What has changed from the first image to the second?
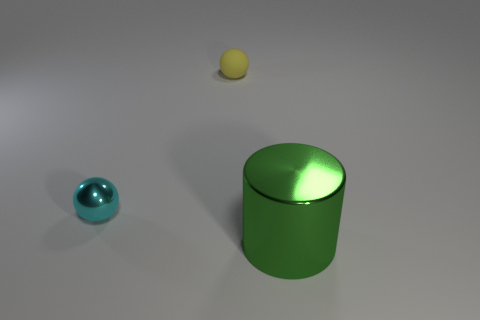
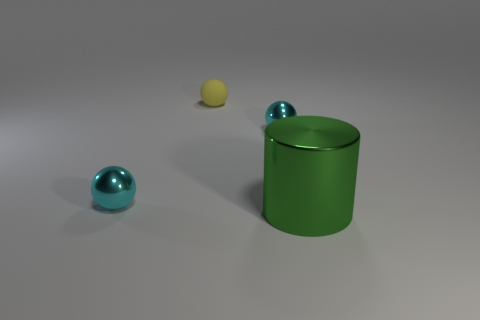
the small cyan metallic sphere that is to the right of the green object has been added
the small cyan metallic ball right of the matte thing has been added
the tiny cyan metal ball right of the big cylinder has been newly placed
the tiny cyan metallic ball that is right of the large green thing has been added